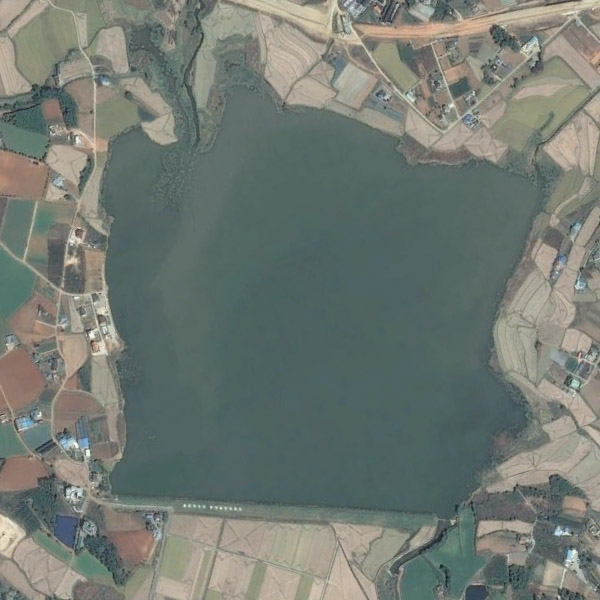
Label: Pond